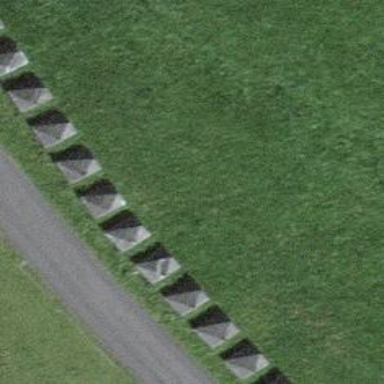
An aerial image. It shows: Tank trap barrier.